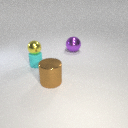
large brown metal cylinder to the left of large purple metal sphere